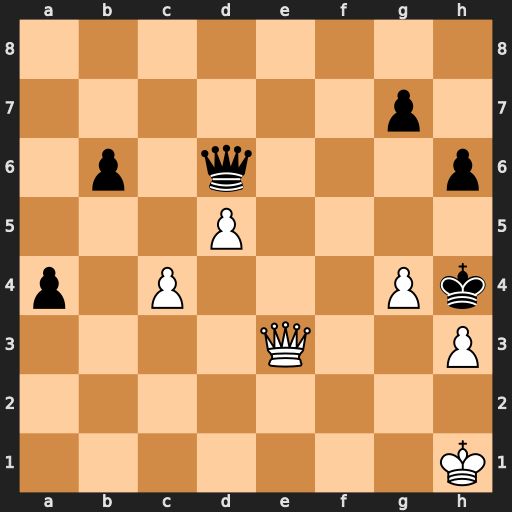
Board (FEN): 8/6p1/1p1q3p/3P4/p1P3Pk/4Q2P/8/7K
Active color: w
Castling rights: -
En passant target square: -
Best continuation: Kg2 Qf6 d6